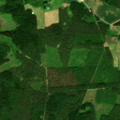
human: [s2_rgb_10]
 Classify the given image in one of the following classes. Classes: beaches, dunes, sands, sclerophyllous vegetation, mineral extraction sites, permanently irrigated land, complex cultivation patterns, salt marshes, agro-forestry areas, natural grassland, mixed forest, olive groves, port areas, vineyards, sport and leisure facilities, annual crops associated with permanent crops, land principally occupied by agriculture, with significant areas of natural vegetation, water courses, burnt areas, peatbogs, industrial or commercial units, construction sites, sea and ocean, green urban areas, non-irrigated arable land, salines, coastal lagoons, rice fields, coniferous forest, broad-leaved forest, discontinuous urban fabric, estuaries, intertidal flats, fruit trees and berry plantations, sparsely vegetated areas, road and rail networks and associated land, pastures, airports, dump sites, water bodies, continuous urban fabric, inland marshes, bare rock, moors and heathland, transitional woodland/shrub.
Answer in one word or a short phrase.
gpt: land principally occupied by agriculture, with significant areas of natural vegetation, coniferous forest, mixed forest